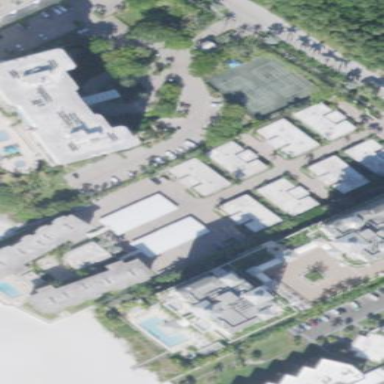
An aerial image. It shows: Condominium within residential area.